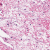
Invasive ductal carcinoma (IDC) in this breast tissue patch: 0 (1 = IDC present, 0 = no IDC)